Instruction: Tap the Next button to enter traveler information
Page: cart
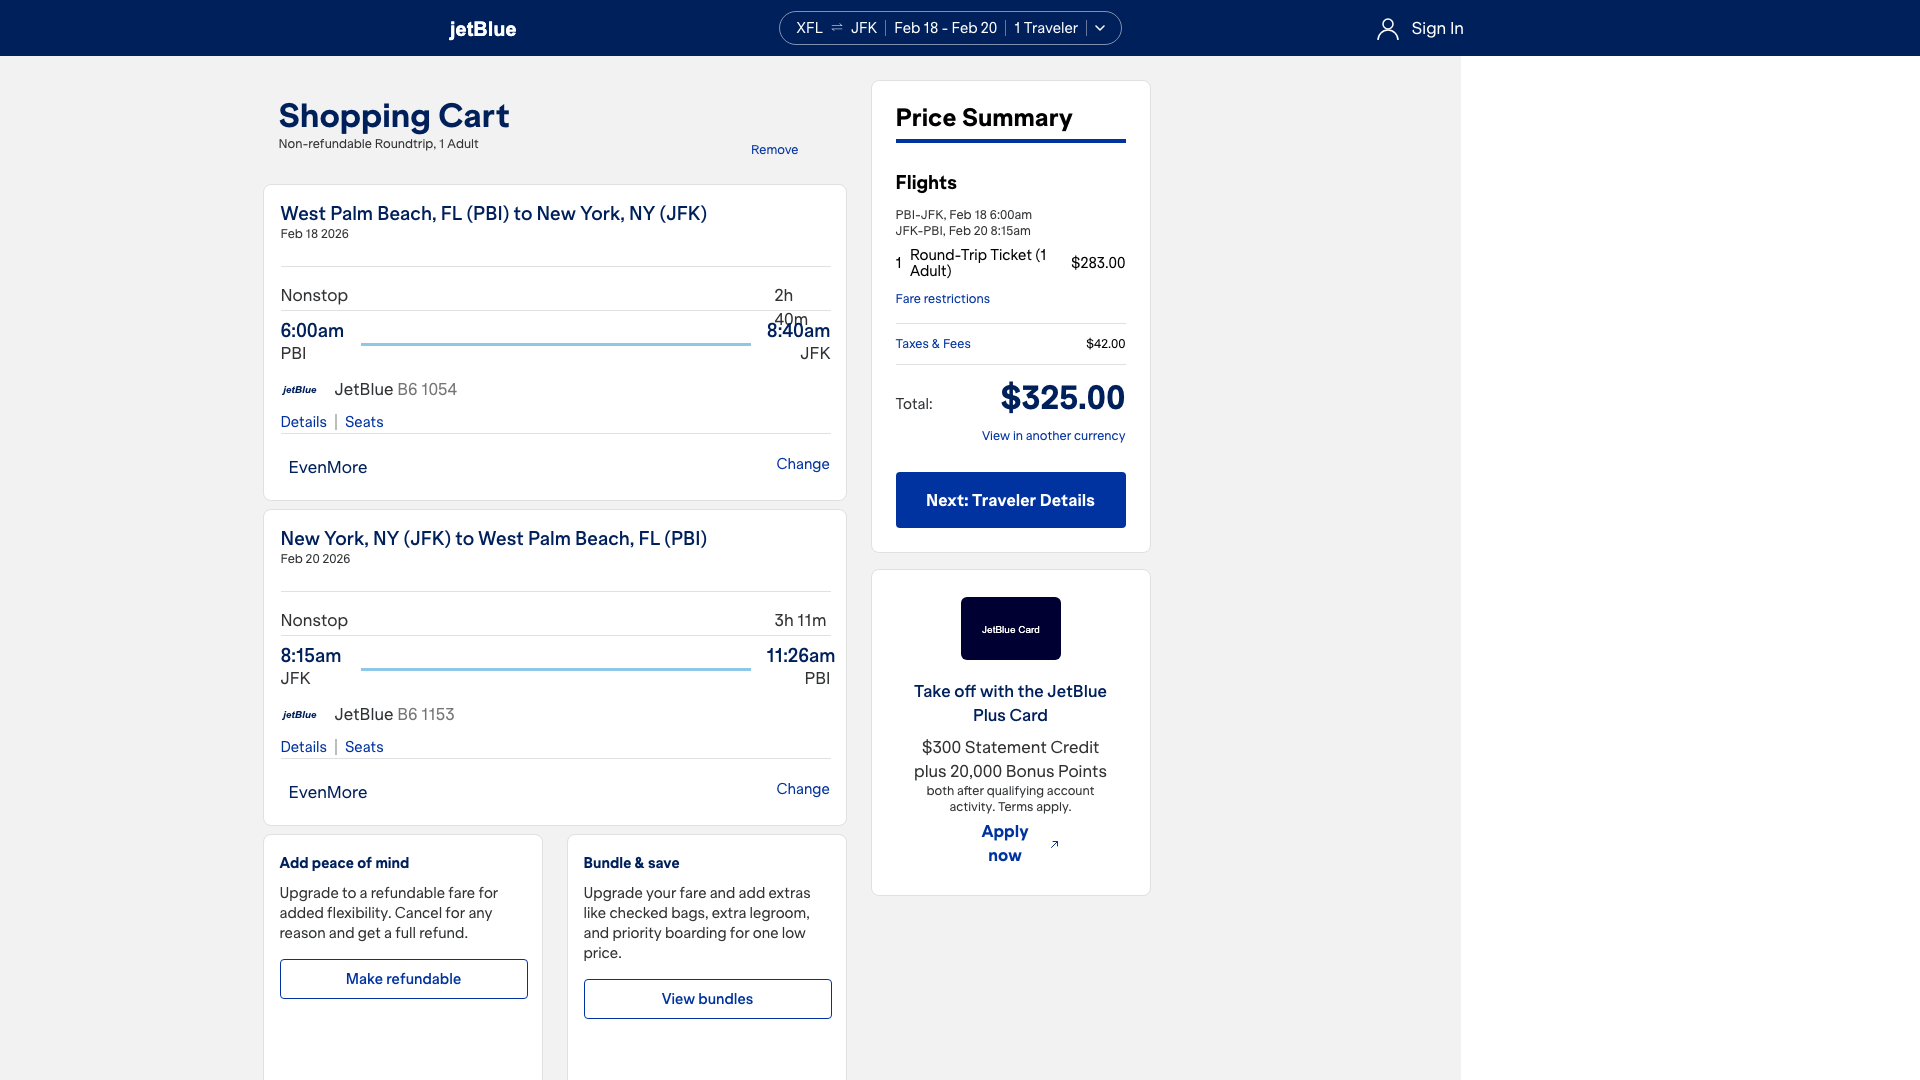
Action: click